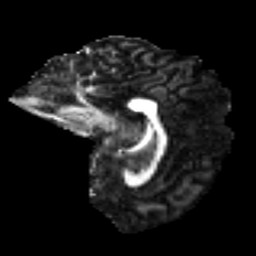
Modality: FA
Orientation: sagittal
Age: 33
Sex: female
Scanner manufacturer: ge
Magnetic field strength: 3 T
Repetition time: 7.8 s
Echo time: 0.0606 s